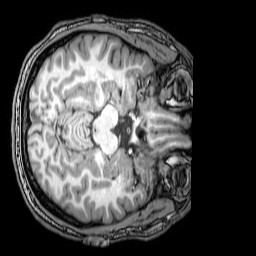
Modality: T1w
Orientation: axial
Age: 26
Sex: male